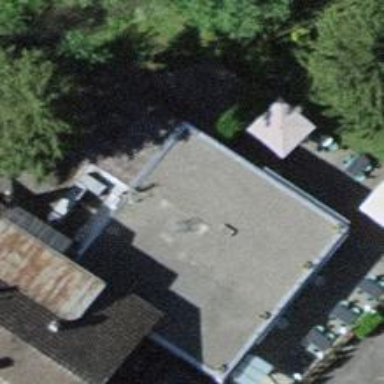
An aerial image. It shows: Restaurant.